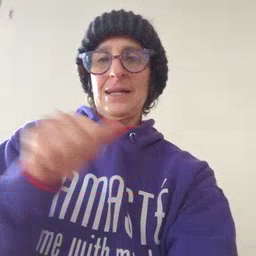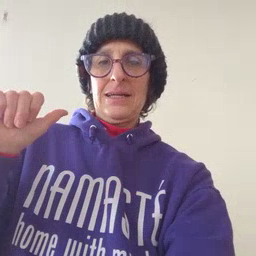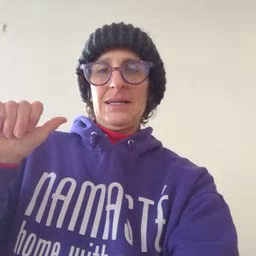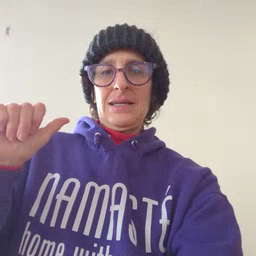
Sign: any